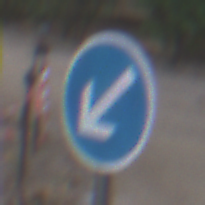
Verkehrszeichen: VorgeschriebeneVorbeifahrtLinks
Umgebung: Outdoor, Suburban
Tageszeit: MorningAfternoon
Wetter: PartlyCloudy
Licht: Natural
Jahreszeit: NotSpecified
Kontrast: LowContrast